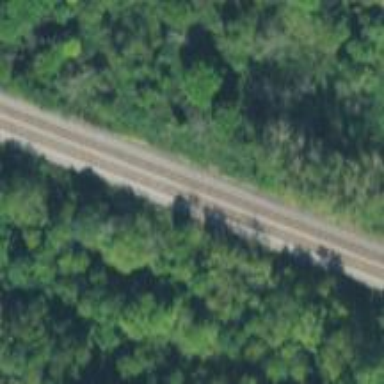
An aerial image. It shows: Railway track.